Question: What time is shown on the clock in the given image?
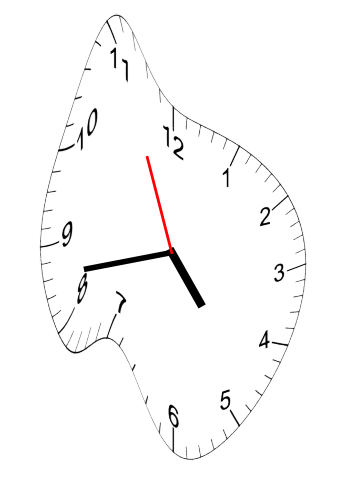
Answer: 04:42:56